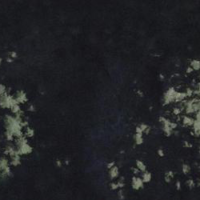
EUNIS habitat code: 44
Species observed at this site:
Vincetoxicum hirundinaria